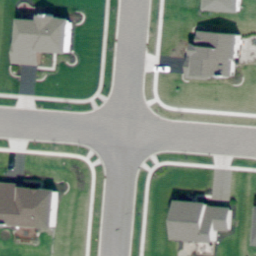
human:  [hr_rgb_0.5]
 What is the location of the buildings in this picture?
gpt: four corners